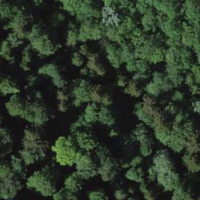
EUNIS habitat code: 41
Species observed at this site:
Lathraea squamaria